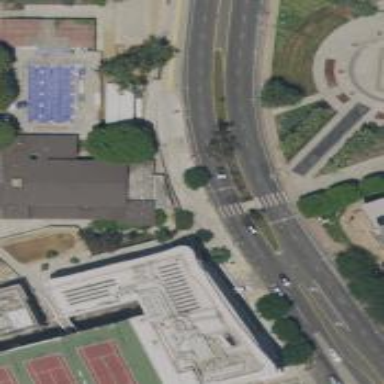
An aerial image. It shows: Footway made of asphalt leading to traffic island.